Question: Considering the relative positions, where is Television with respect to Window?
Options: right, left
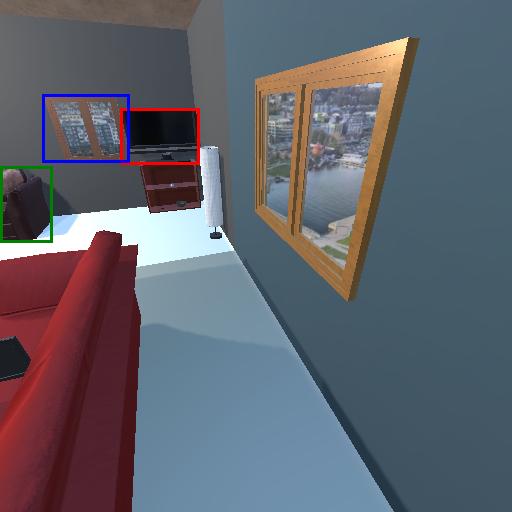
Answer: right